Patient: sex F, age 57
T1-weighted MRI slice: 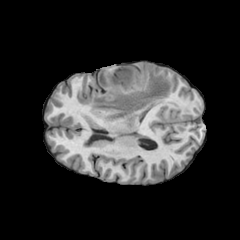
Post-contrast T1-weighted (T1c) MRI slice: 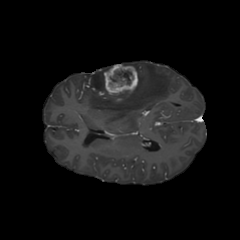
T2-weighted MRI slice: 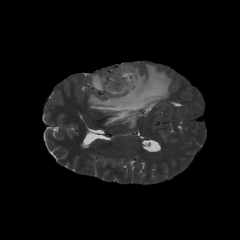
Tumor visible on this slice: yes
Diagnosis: Glioblastoma, IDH-wildtype
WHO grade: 4